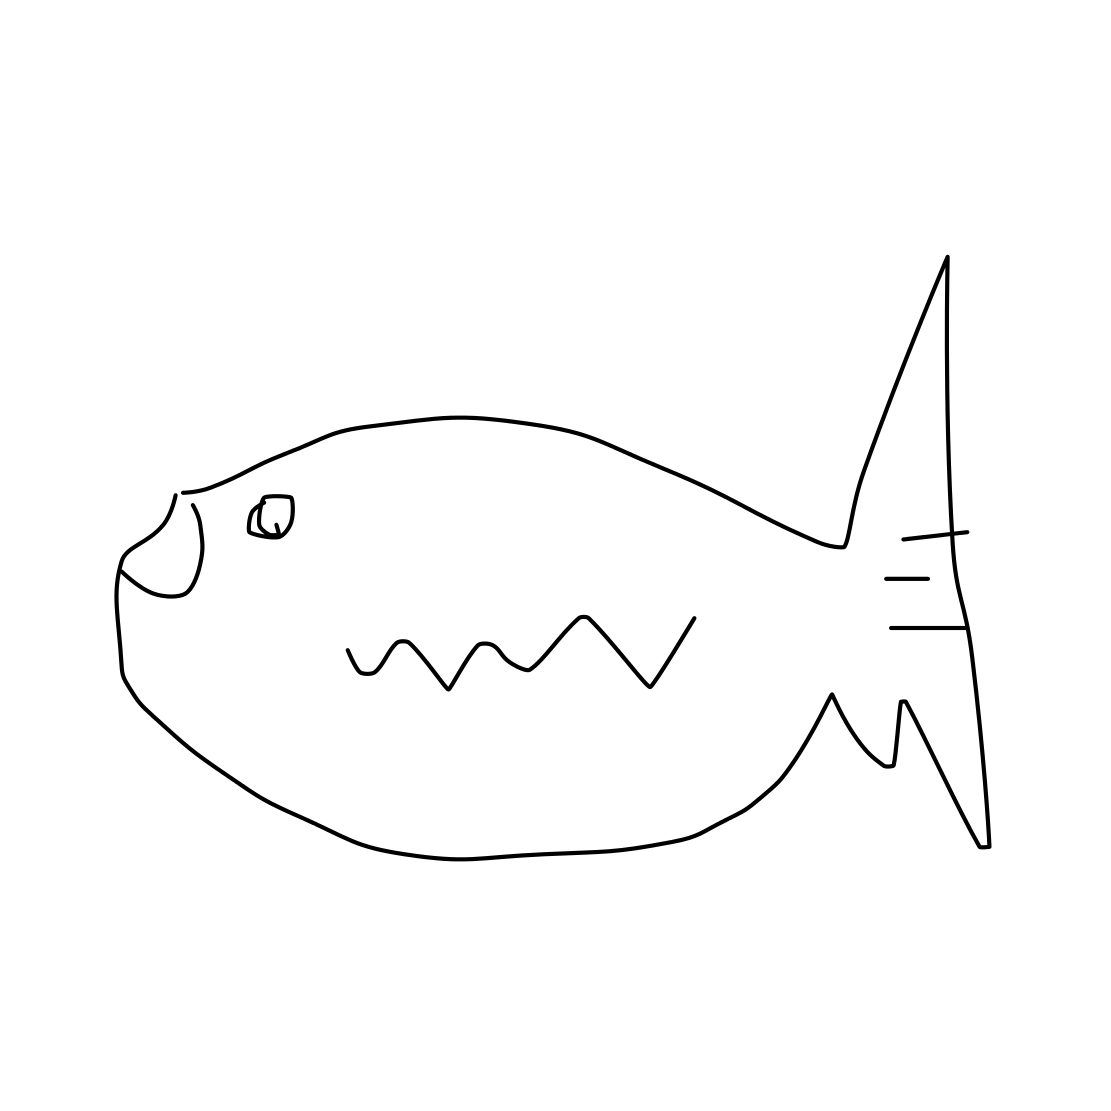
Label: fish